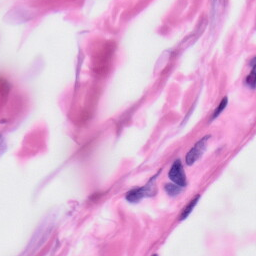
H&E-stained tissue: Skin